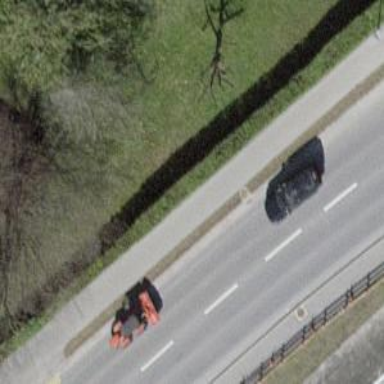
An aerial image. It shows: Concrete path with asphalt cycleway and asphalt footway.